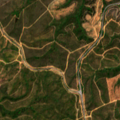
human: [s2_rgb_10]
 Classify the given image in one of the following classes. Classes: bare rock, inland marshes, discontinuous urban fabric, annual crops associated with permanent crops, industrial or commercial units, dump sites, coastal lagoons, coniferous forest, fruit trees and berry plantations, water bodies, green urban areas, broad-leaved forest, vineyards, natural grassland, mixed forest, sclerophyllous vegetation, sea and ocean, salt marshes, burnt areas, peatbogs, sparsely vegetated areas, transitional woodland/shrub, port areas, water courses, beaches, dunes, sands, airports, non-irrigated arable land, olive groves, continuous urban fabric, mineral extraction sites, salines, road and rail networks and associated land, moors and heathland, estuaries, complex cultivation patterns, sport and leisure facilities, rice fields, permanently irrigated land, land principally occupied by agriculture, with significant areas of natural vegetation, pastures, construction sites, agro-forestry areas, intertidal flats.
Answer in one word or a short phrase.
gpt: continuous urban fabric